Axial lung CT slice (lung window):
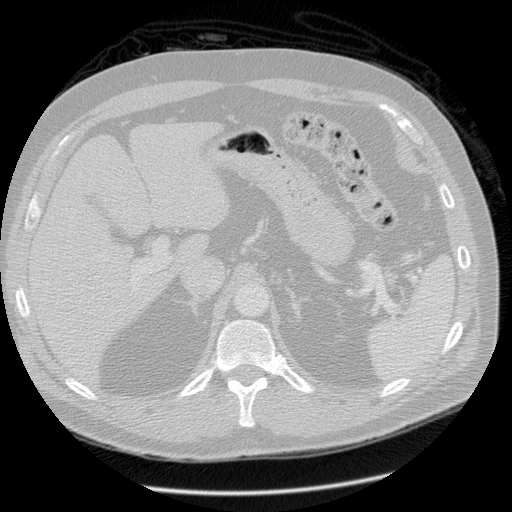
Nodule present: no